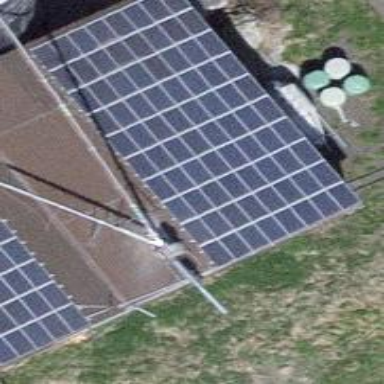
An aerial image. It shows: Solar power generator using photovoltaic panels.